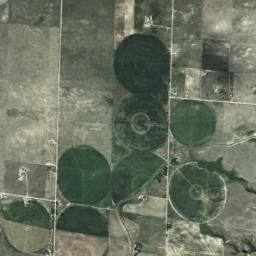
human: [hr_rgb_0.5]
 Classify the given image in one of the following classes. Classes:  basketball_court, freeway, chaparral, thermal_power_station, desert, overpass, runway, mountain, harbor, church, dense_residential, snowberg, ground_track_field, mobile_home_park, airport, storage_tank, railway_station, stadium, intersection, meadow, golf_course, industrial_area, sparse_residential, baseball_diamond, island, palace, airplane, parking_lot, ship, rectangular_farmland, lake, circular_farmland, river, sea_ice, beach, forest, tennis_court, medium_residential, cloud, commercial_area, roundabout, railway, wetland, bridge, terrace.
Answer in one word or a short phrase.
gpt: circular_farmland